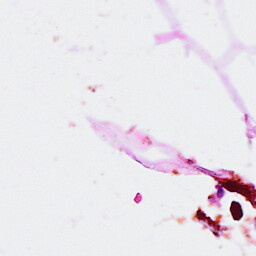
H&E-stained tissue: Breast